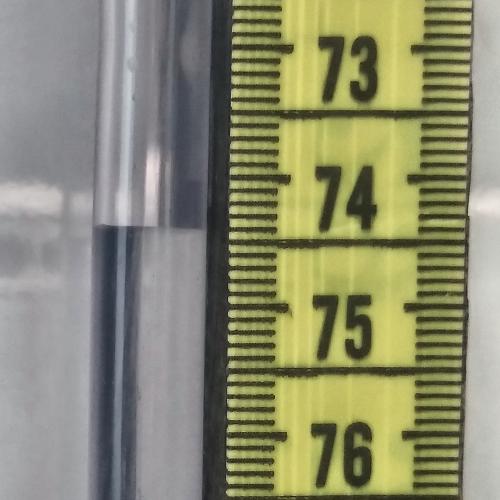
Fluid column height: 74.4 cm